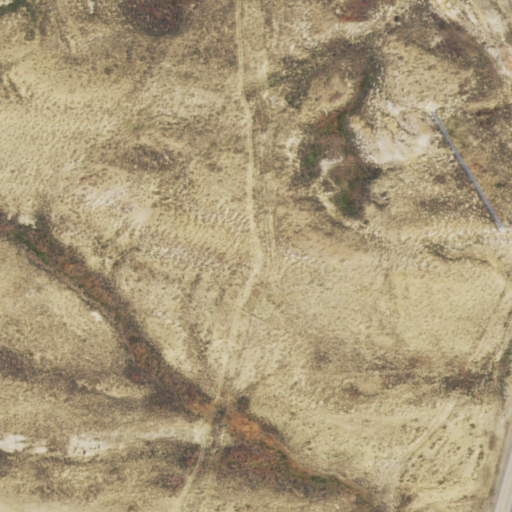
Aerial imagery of ridge(s) in Wyoming named Fivemile Ridge containing shrub and open development